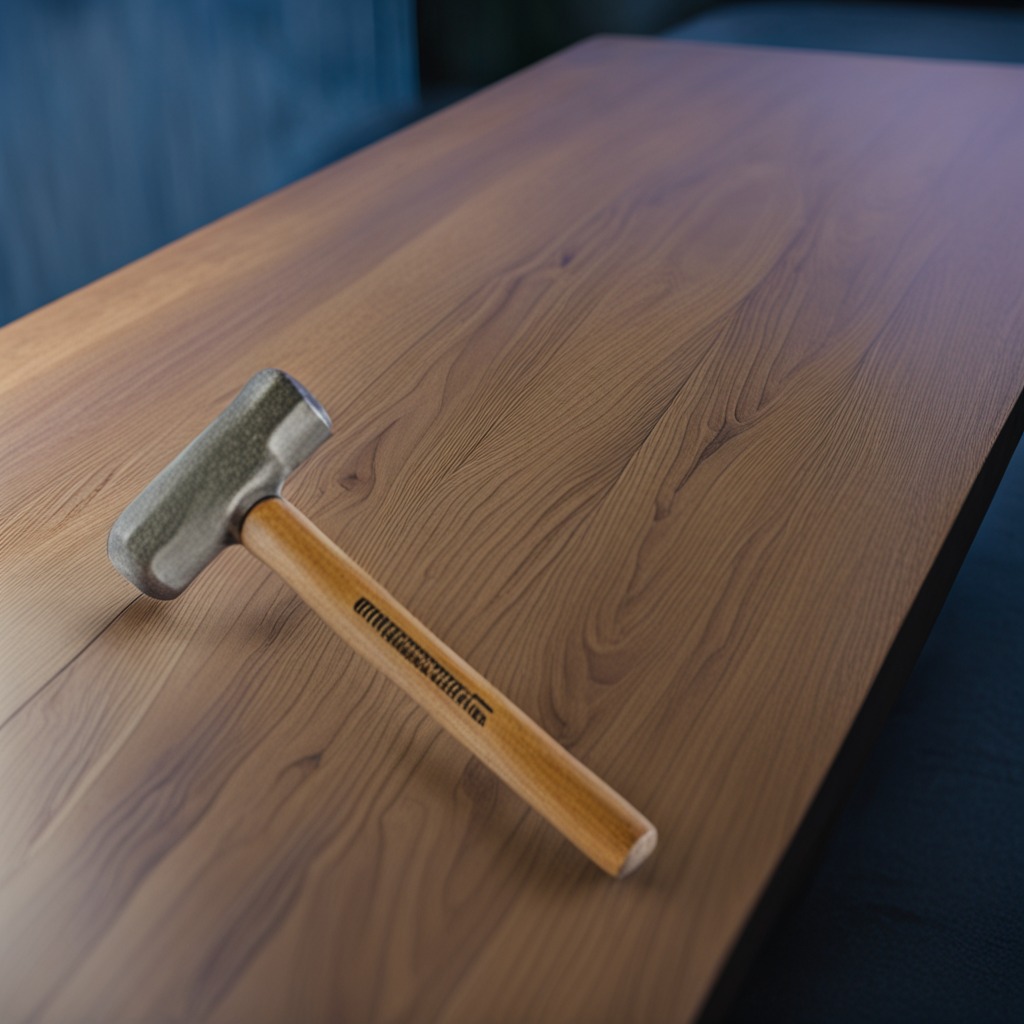
A hammer lies on a table with faint burn marks in a small garage at twilight.